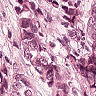
Metastatic tissue present: yes